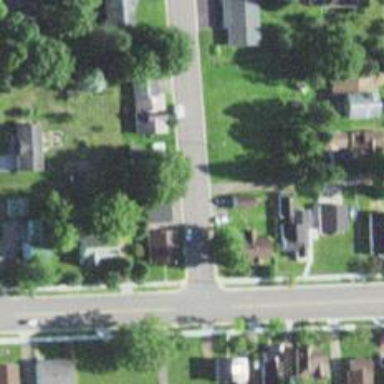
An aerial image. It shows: Alley classified as service road.